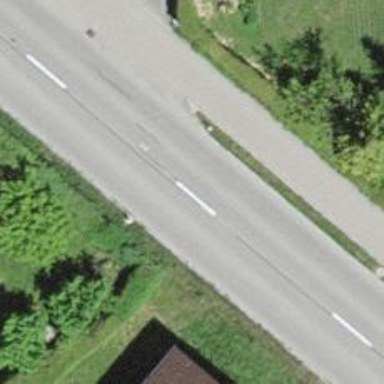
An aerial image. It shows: Asphalt road designated as primary highway with separate sidewalks and cycle paths.